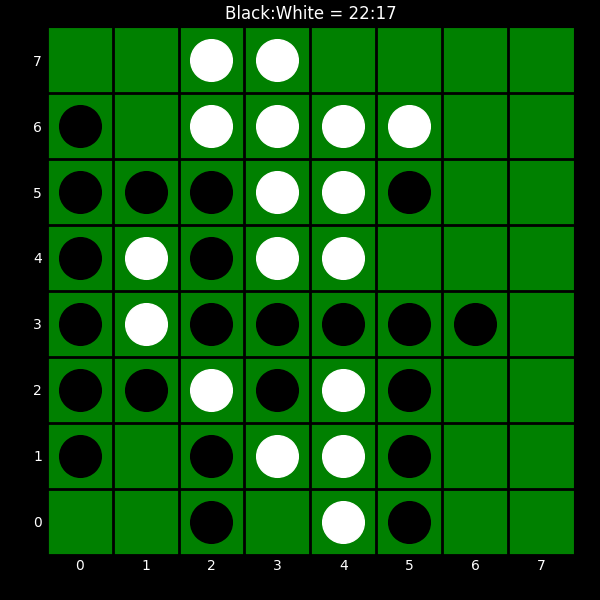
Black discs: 22
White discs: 17